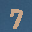
Label: 7